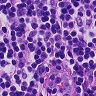
Metastatic tissue present: no